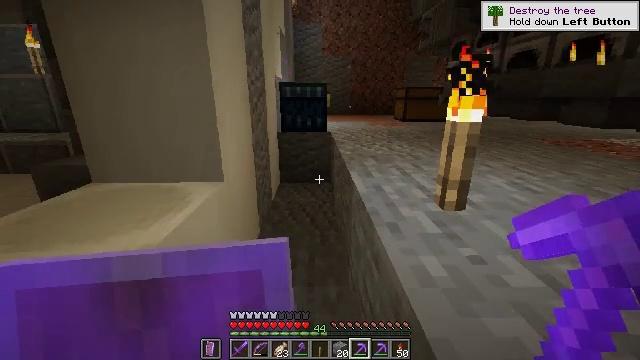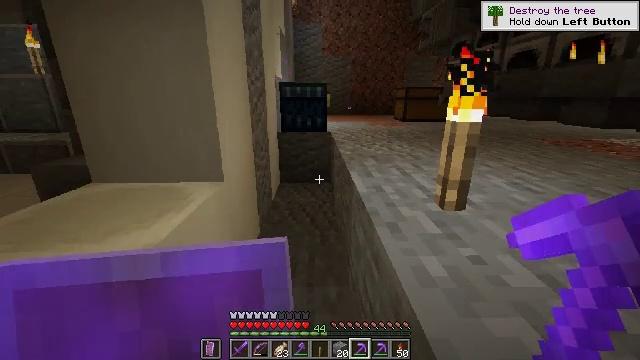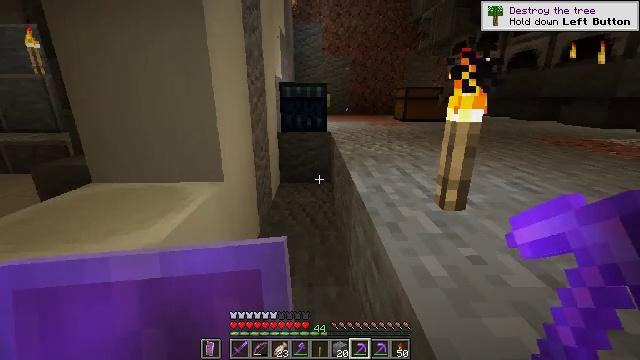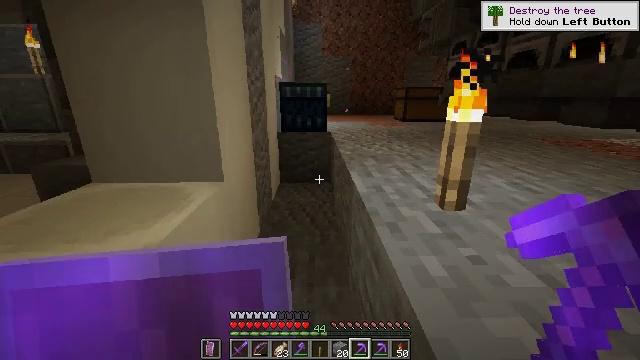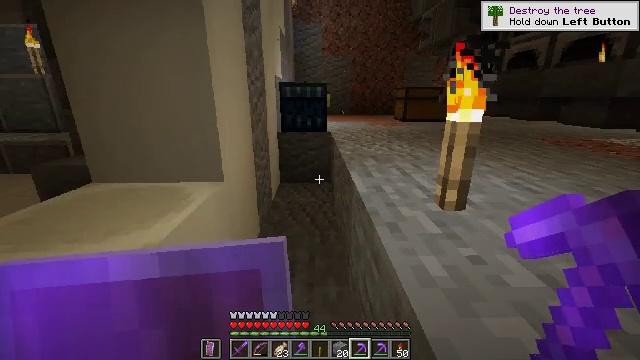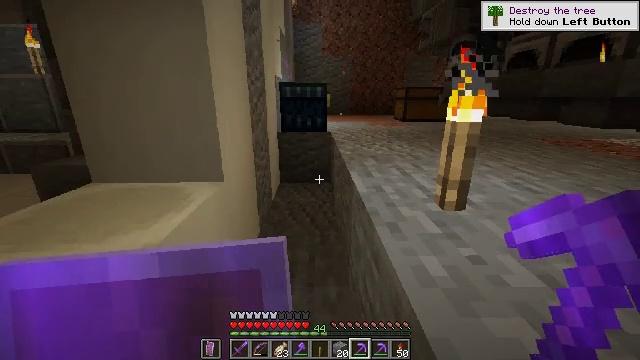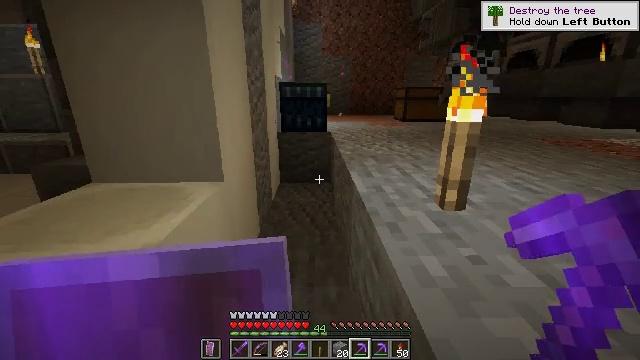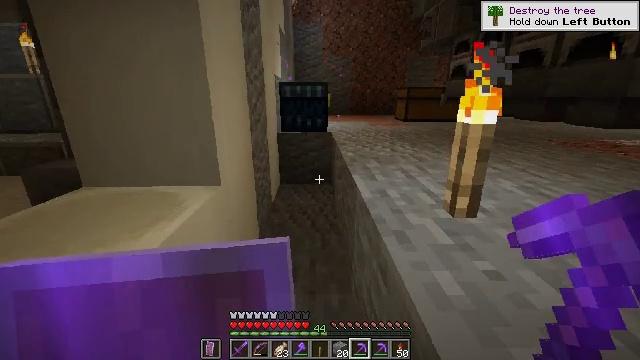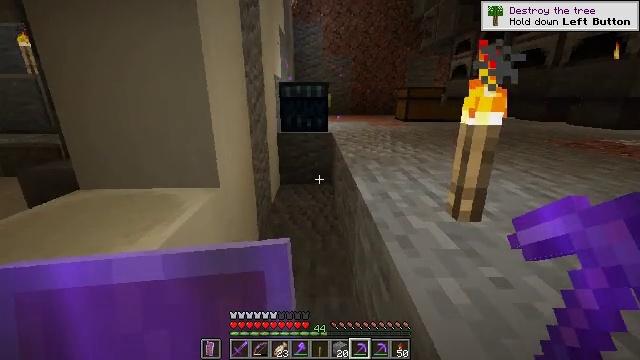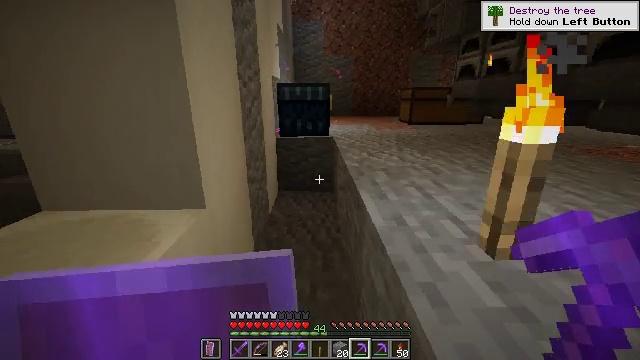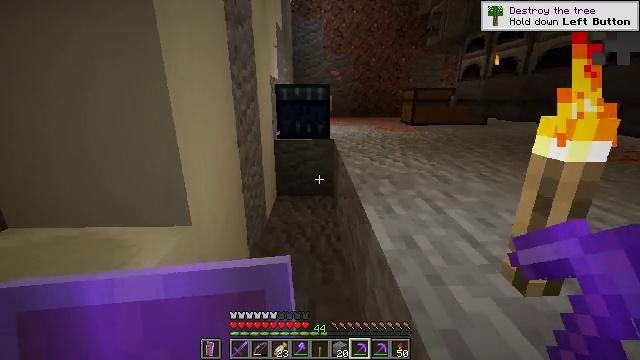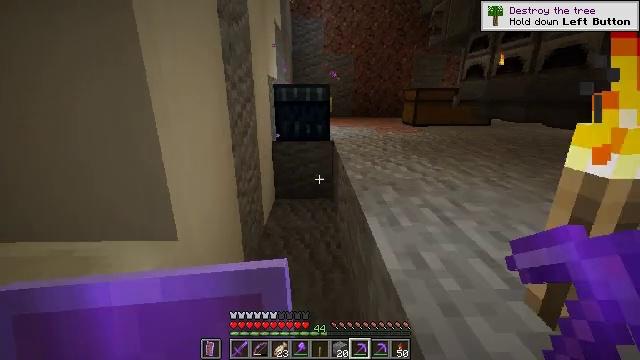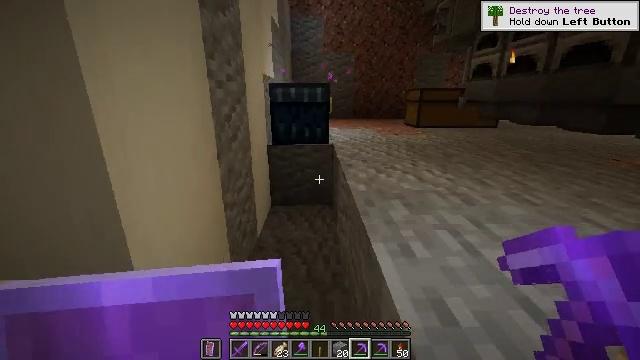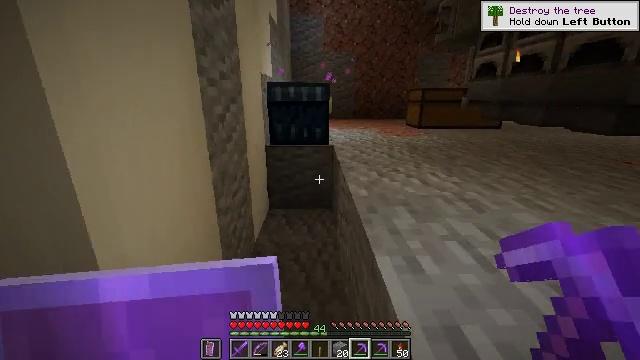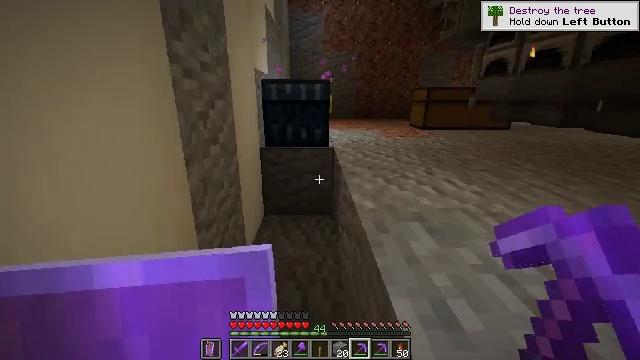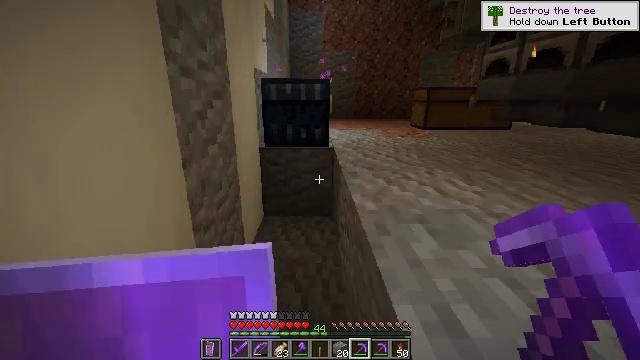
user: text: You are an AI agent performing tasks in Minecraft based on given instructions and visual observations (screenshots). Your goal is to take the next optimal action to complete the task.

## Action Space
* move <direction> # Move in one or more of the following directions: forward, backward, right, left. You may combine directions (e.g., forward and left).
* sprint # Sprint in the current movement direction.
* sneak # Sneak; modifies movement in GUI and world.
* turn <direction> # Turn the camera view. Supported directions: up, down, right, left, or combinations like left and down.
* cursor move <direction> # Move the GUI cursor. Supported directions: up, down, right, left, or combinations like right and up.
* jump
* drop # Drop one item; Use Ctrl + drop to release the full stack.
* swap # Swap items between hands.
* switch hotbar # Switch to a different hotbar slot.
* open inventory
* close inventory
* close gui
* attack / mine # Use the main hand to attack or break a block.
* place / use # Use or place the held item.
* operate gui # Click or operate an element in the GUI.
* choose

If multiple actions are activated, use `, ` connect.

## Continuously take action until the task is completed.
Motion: motion action
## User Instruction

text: craft item air
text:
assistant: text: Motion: no_op
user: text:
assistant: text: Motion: no_op
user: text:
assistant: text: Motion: no_op
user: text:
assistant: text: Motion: no_op
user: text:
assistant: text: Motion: no_op
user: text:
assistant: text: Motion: no_op
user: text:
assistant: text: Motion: move forward
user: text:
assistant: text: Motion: move forward
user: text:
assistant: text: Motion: move forward
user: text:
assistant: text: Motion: move forward
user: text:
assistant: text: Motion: move forward
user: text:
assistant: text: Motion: move forward
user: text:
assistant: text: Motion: move forward
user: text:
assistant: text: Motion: move forward
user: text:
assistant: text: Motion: move forward
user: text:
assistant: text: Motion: move forward
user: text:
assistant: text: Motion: move forward
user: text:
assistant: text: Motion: move forward, turn right
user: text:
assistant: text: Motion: turn right and up
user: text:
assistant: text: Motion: turn right and up
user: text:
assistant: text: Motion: turn right and up
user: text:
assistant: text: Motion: turn right and up
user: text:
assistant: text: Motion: no_op
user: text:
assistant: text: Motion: no_op
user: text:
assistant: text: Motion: no_op
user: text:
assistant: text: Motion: no_op
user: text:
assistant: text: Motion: no_op
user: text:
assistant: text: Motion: no_op
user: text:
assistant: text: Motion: no_op
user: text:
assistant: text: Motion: no_op